Question: How do I group people who are related, even indirectly? Concretely, using the first two columns of the data set like below, how do I in SAS (maybe using a DATA step or PROC SQL) programmatically derive the third column? Is there a non-iterative algorithm?
Background: Each person has multiple addresses. Through each address, each person is connected to zero or more persons. If two people are connected, they get the same group ID. If person A is directly connected to B and B is connected to C, then persons A, B, and C share a group.

'data people; input person_id address_id $ household_id; datalines; 1 A 1 2 B 2 3 B 2 4 C 3 5 C 3 5 D 3 6 D 3 ;'
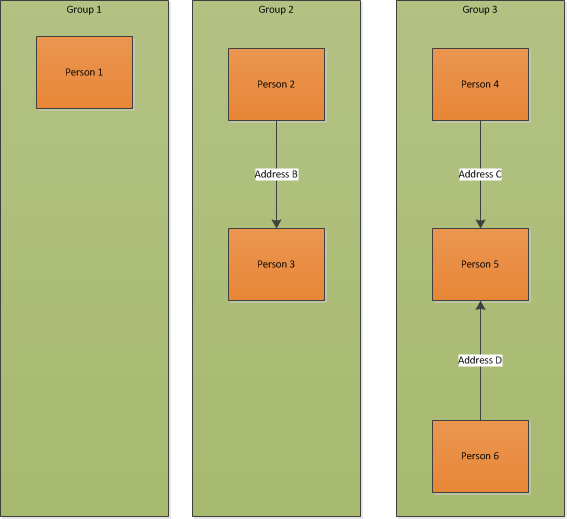
Answer: The general methods for finding all connected components of a graph are <URL>. SAS is not the best tool for implementing such algorithms since they require using such data structures as queues.
Still it can be done with hash objects. Here's the code for BF-search.
'''
data people;
input person_id address_id $ household_id;
datalines;
1 A 1
2 B 2
3 B 2
4 C 3
5 C 3
5 D 3
6 D 3
;
run;
'''
Create adjacency list - all pairs of people with a common address. And empty variable 'cluster' which will be populated later with groups' IDs:
'''
proc sql;
create table connections as
select distinct a.person_id as person_id_a, b.person_id as person_id_b, . as cluster
from people a
inner join people b
on a.address_id=b.address_id
;
quit;
'''
Here goes the BF-search itself:
'''
data _null_;
'''
Declare hash object and its iterator for all unique people (vertices of the graph):
'''
if 0 then set Connections;
dcl hash V(dataset:'Connections', ordered:'y');
V.defineKey('person_id_a');
V.defineData('person_id_a','cluster');
dcl hiter Vi('V');
V.defineDone();
'''
Declare hash object for all connections (edges of the graph):
'''
dcl hash E(dataset:'Connections', multidata:'y');
E.defineKey('person_id_a');
E.defineData('person_id_a','person_id_b');
E.defineDone();
'''
Declare hash object and its iterator for the queue:
'''
dcl hash Q(ordered:'y');
Q.defineKey('qnum','person_id_a');
Q.defineData('qnum','person_id_a');
dcl hiter Qi('Q');
Q.defineDone();
'''
The outermost loop - for taking a new person without assigned cluster to be a root of the next cluster, when the queue is empty:
'''
rc1=Vi.first();
do while(rc1=0);
if missing(cluster) then do;
qnum=1; Q.add(); *qnum-number of the person in the queue, to ensure that new people are added to the end of the queue.;
n+1; cluster=n;
V.replace();*assign cluster number to a person;
'''
In the following two nested loops we de-queue the first person in the queue and look for all people connected to this person in adjacency list. Every found 'connection' we add to the end of the queue. When done with the first person, we delete him/her and de-queue the next one (who became the first now). All of them will be in the same cluster. And so on, until the queue is empty. Then we take a new root person for a new cluster.
'''
rc2=Qi.first();
do while(rc2=0);
qnum=qnum+Q.num_items-1;
rc3=E.find();
do while(rc3=0);
person_id_a=person_id_b;
rc4=V.find();
if rc4=0 and missing(cluster) then do;
qnum+1; Q.add();
cluster=n;
V.replace();
end;
rc3=E.find_next();
end;
Qi.first();
Qi.delete();
Q.remove();
Qi=_new_ hiter ('Q');
rc2=Qi.first();
end;
end;
rc1=Vi.next();
end;
'''
Output list of people with assigned clusters.
'''
V.output(dataset:'clusters');
run;
proc sort data=clusters; by cluster; run;
'''